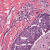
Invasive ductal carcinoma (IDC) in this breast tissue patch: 0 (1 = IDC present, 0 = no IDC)